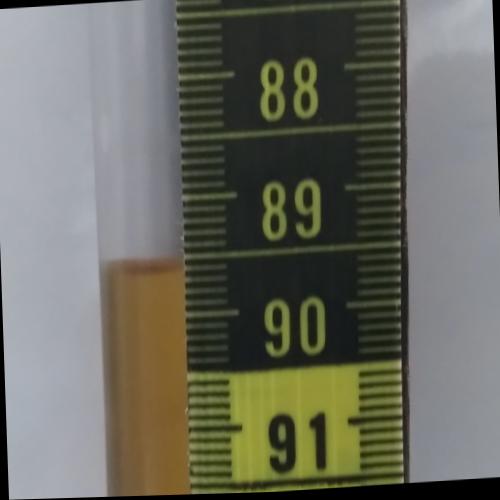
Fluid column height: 89.6 cm